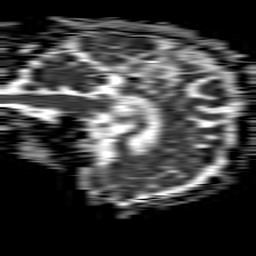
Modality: ADC
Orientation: sagittal
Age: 63
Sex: male
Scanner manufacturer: philips
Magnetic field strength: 1.5 T
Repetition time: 4.6 s
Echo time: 0.08631 s